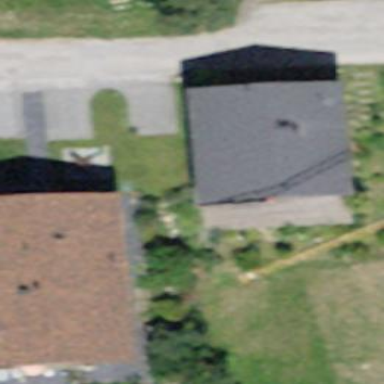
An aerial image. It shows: Simple house.